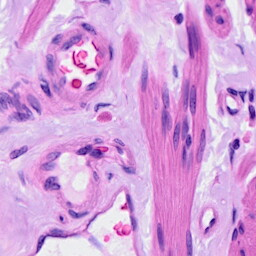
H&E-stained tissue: Ovarian